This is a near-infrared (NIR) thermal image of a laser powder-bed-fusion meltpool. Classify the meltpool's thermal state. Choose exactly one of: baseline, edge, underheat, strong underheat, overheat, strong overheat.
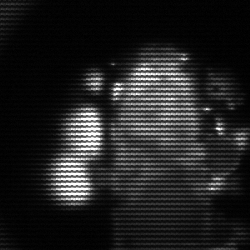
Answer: strong underheat